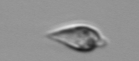
Label: Oxytoxum